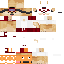
A male human skin with medium skin, wearing brown long hair dressed in a red tshirt and red shorts, featuring a closed mouth.